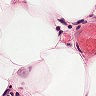
Metastatic tissue present: no